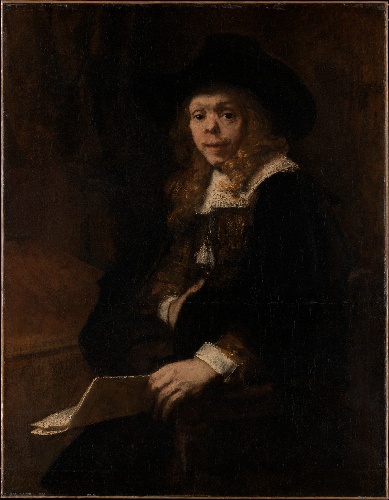
Title: Portrait of Gerard de Lairesse
Artist: Rembrandt (Rembrandt van Rijn)
Artist bio: Dutch, Leiden 1606–1669 Amsterdam
Date: 1665–67
Object type: Painting
Classification: Paintings
Medium: Oil on canvas
Dimensions: 44 3/8 x 34 1/2 in. (112.7 x 87.6 cm)
Department: Robert Lehman Collection
Credit line: Robert Lehman Collection, 1975
Accession year: 1975
Repository: Metropolitan Museum of Art, New York, NY
Tags: Men|Portraits